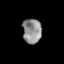
Tissue: lung
Cell type: Epithelial cells
Senescence score: 0.118
Nuclear area (px): 453
Mean DAPI intensity: 143.726